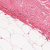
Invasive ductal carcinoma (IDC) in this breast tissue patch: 0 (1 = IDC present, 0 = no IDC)